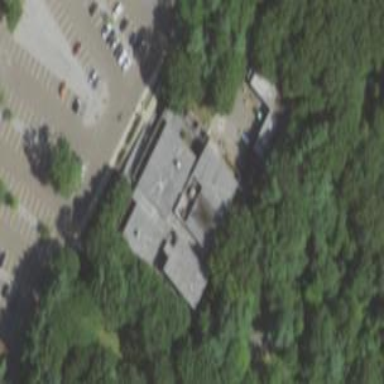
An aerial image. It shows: Museum building.